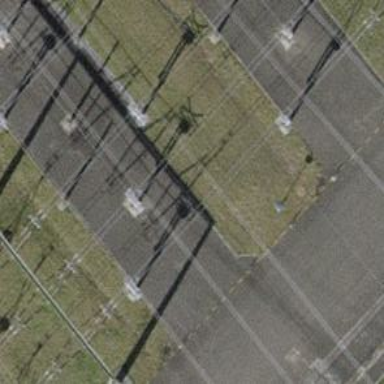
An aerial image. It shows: Power line carrying busbar.